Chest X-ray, PA view. Patient: 34 years old, sex F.
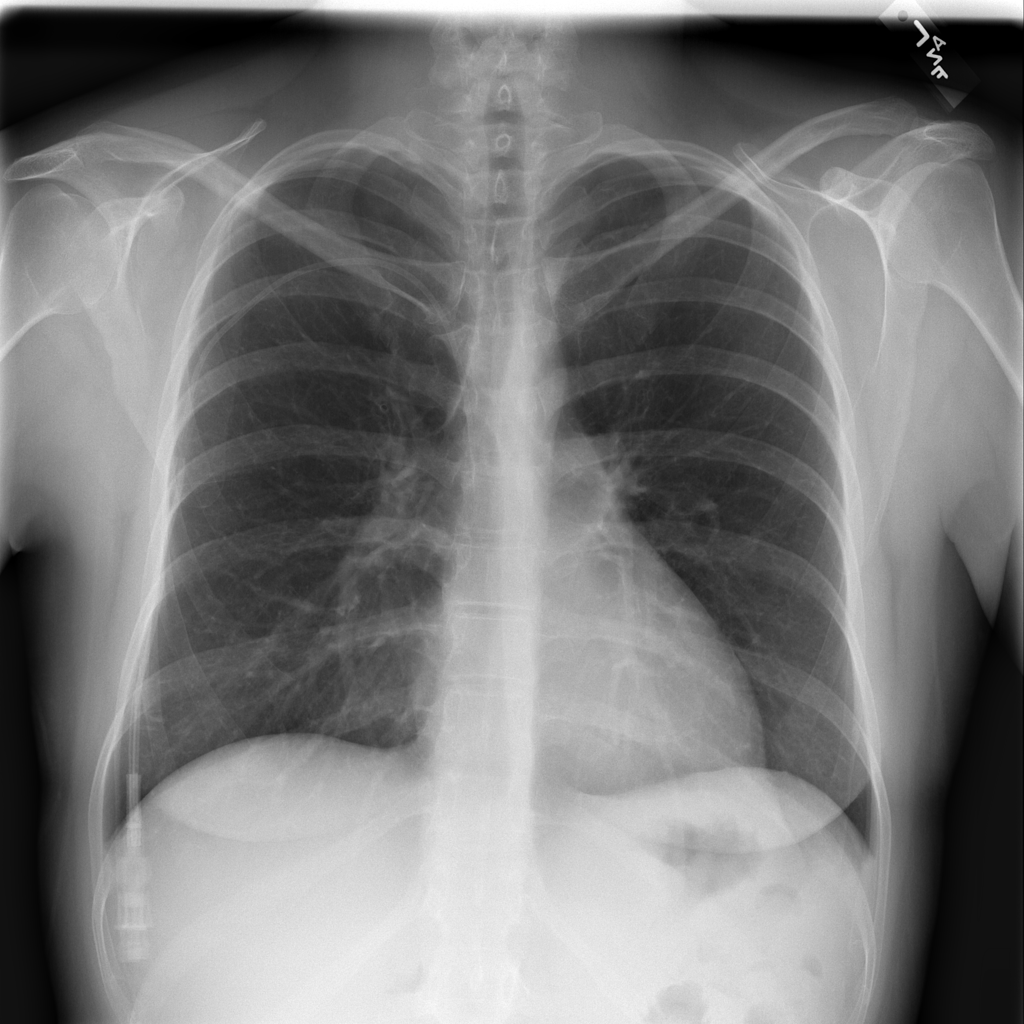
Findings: No Finding